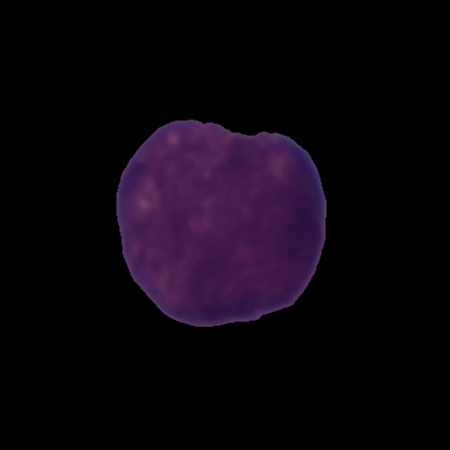
Label: cancer